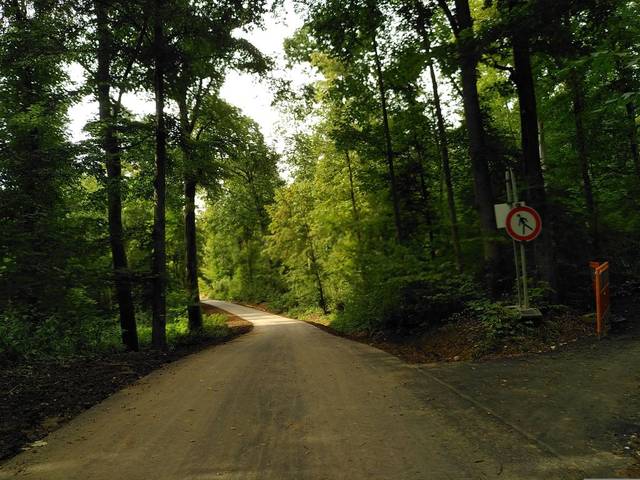
Region: Germany
Coordinates: 48.817, 9.793